Aerial crown-view tile of a tropical tree (Barro Colorado Island, Panama), acquired 20250317:
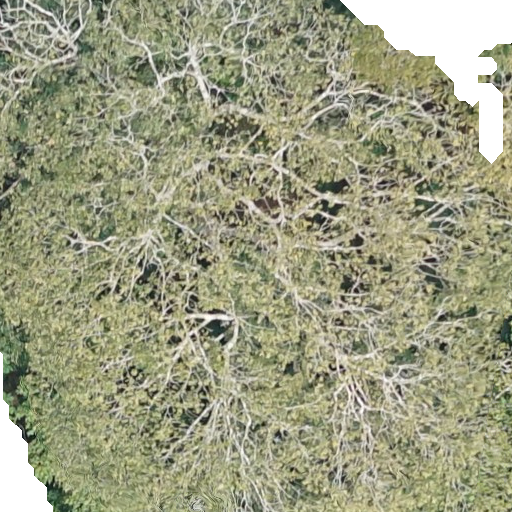
Species: Dipteryx oleifera
GBIF accepted scientific name: Dipteryx oleifera
Crown area: 643.011 m²